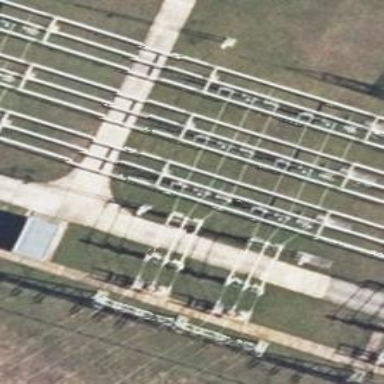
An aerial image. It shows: Power line with 3 cables in bay configuration.